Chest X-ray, PA view. Patient: 59 years old, sex M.
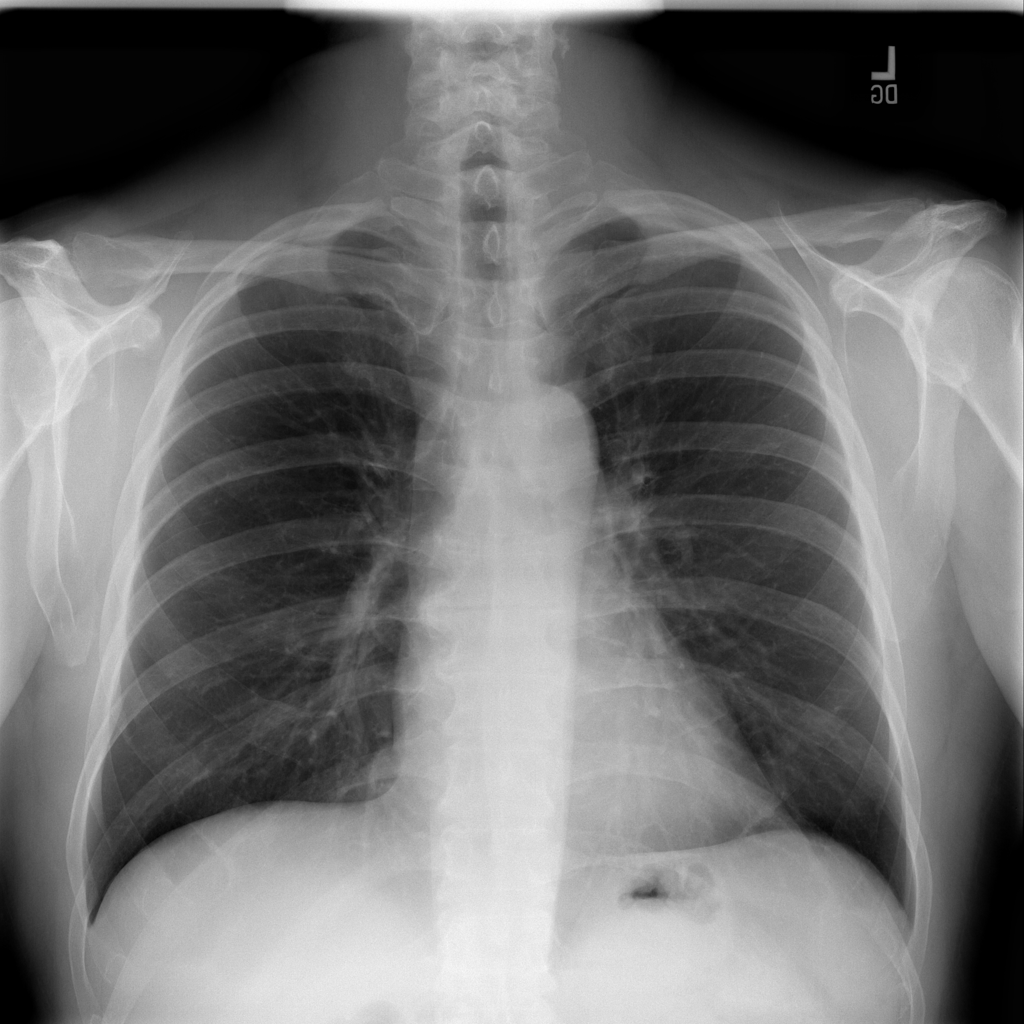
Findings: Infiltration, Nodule